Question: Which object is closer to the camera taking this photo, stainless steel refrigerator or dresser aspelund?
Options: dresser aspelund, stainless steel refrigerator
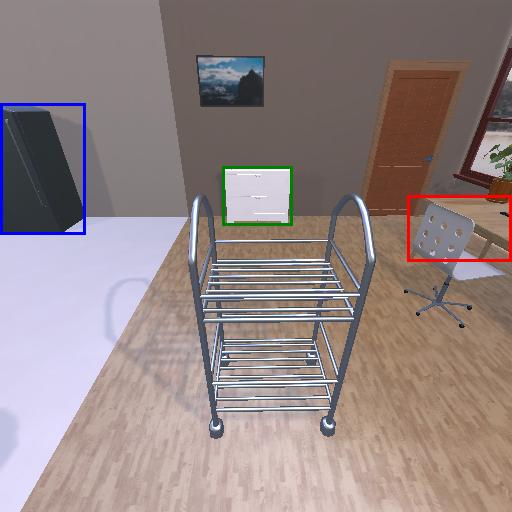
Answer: dresser aspelund